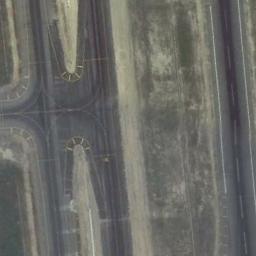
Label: runway